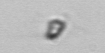
Label: Pyramimonas